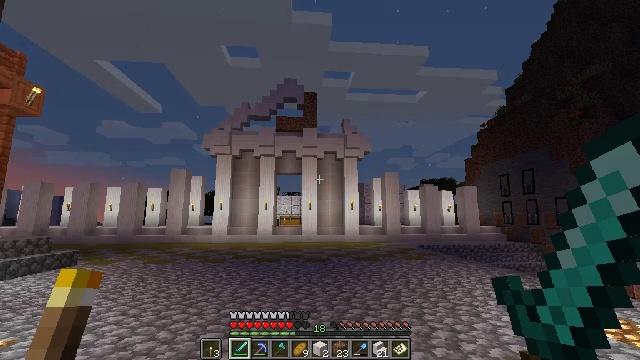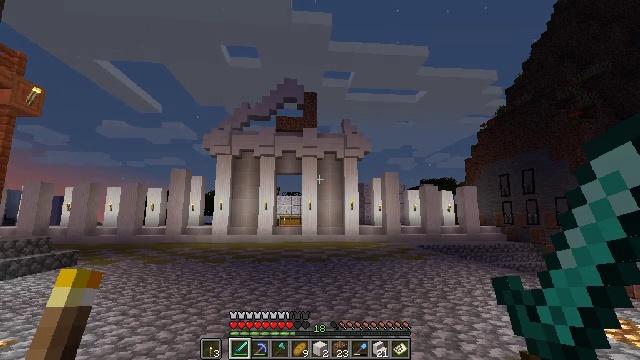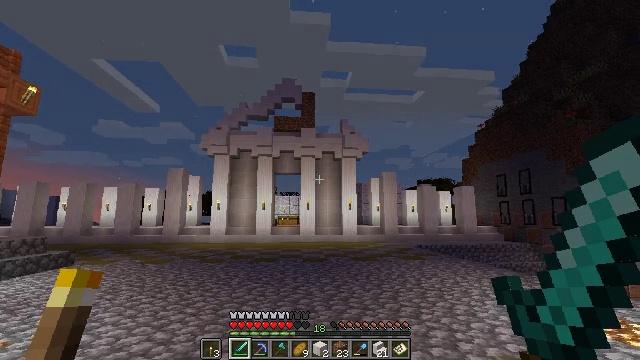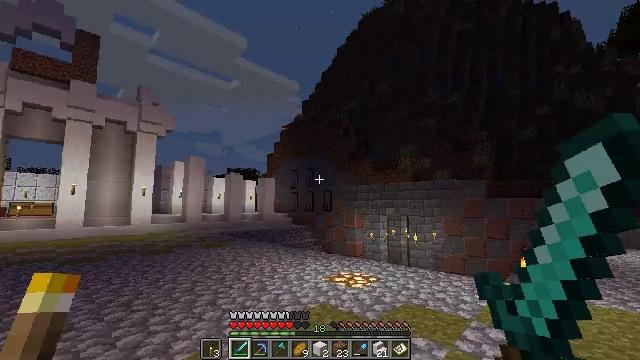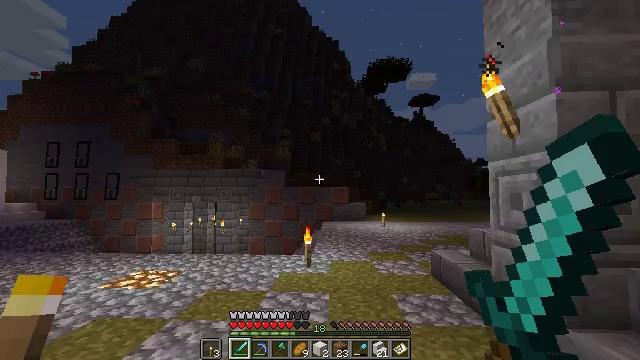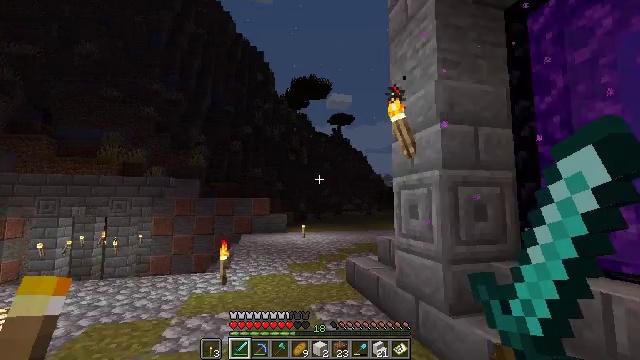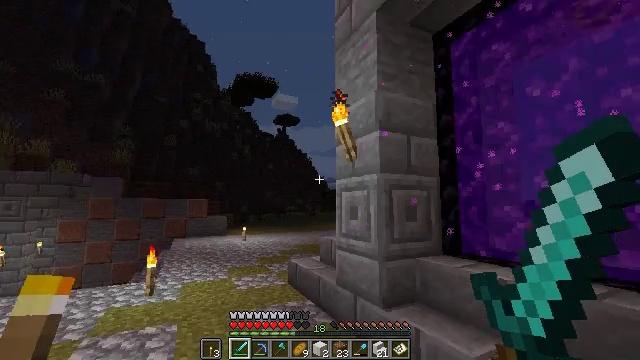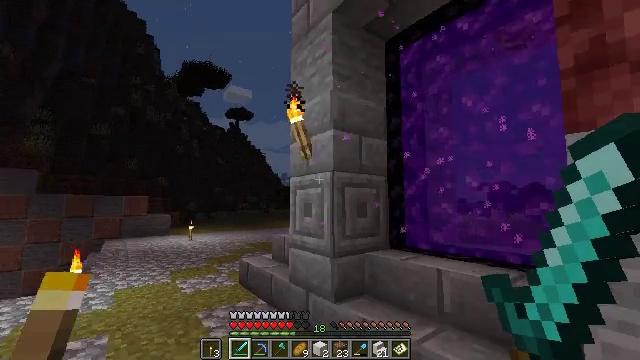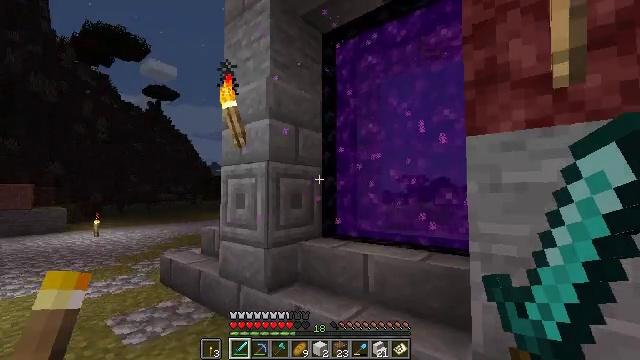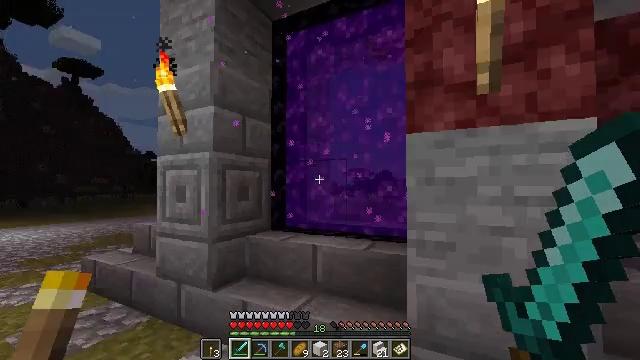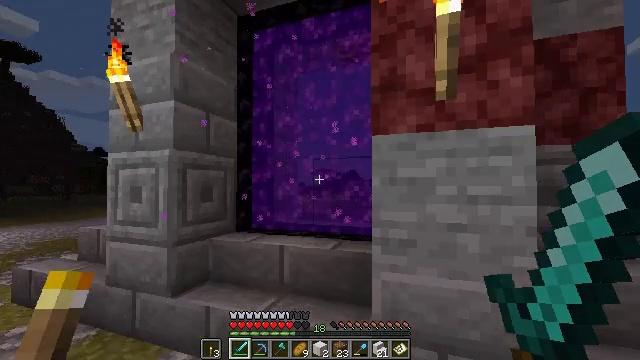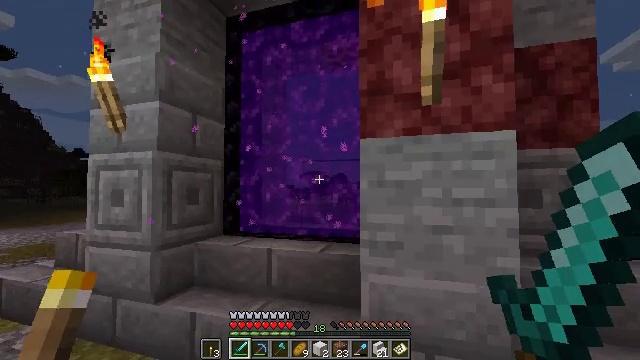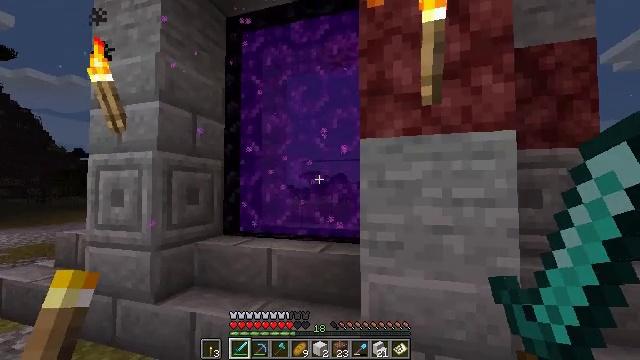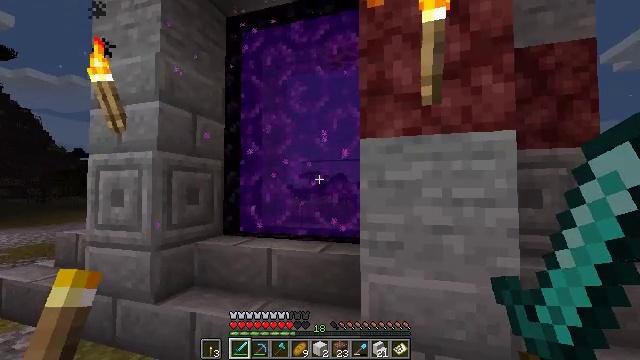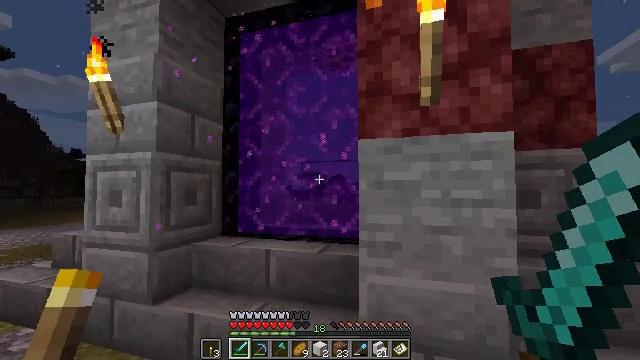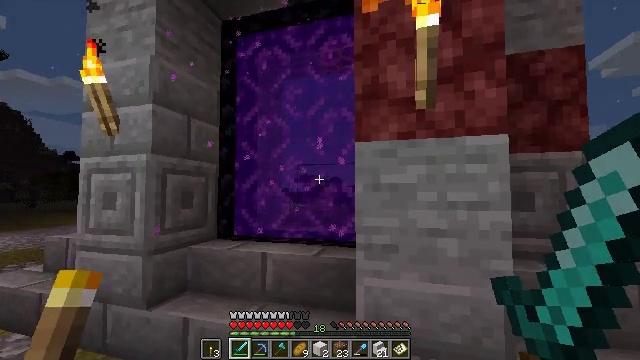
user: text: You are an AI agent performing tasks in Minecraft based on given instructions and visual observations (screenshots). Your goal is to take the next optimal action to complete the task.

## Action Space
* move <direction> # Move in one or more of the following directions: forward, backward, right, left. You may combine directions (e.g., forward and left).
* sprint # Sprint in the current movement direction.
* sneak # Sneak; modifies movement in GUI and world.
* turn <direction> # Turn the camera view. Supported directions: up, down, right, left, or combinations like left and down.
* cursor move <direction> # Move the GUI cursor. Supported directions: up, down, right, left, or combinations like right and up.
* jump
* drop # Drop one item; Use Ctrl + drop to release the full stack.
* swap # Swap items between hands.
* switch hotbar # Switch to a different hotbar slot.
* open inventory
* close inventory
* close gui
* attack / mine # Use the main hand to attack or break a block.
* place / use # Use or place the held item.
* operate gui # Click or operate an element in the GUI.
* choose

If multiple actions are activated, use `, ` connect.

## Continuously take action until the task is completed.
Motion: motion action
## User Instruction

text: Collect quartz stairs by mining.
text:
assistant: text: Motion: no_op
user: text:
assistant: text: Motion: no_op
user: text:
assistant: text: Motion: turn right and down
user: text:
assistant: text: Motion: turn right and down
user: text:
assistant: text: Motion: turn right and up
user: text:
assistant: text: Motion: turn right
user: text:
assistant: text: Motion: turn right
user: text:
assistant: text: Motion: turn right and down
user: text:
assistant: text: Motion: turn right and down
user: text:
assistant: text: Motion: turn right
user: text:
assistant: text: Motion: turn right
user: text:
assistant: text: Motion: no_op
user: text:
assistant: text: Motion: no_op
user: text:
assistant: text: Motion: no_op
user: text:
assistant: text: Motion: no_op
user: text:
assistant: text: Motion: no_op
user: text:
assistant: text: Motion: no_op
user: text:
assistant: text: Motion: no_op
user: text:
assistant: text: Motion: no_op
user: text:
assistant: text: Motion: no_op
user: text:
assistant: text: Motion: no_op
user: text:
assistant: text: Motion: turn right and down
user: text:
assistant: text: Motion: turn right and down
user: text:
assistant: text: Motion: turn right and down
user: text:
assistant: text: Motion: turn right and down
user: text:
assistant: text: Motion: no_op
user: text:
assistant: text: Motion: no_op
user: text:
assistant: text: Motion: no_op
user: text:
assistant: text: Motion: no_op
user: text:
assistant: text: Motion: turn right and up